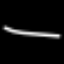
Label: line